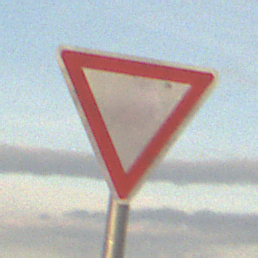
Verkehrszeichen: VorfahrtGewaehren
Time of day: SunriseSunset
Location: Outdoor (Nature)
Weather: PartlyCloudy
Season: NotSpecified
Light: Natural